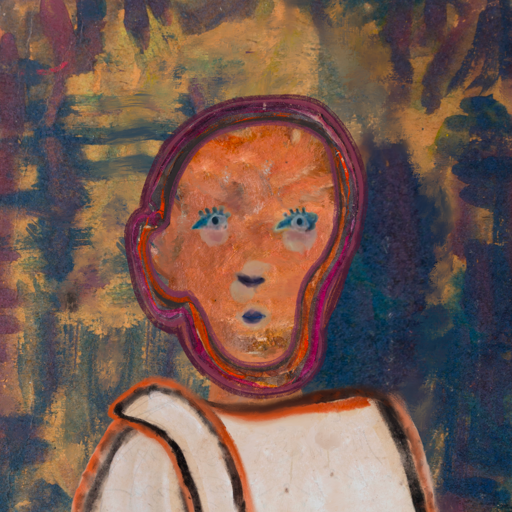
Background: InTheSun, Head And Neck Front: Boggyland, Face Front: Hill_Girl, Bust: Roy_Bahadur, Hair Front: Hypocrite, Head Accessory: Blank, Second Necklace: Blank, Necklace: Blank, Baby: Blank